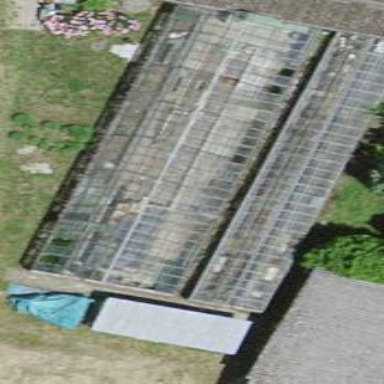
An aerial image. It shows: Greenhouse.